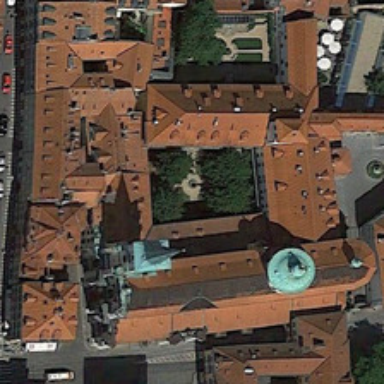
A church is near a road with several cars .